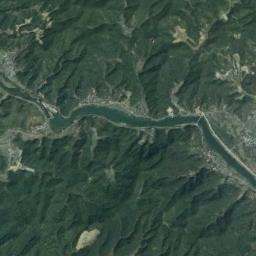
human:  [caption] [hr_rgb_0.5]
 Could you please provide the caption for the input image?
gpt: Many trees are around the river .

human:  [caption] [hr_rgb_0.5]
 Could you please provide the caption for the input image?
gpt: The river goes through mountains with green plants .

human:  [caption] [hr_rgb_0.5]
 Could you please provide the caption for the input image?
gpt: The dark green river goes through the mountainous area covered with vegetation .

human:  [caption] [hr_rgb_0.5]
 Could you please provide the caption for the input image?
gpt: A winding green long river, With green mountains on both sides, And many buildings along the river bank .

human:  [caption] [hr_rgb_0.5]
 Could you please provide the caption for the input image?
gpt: There are green forests near the river .